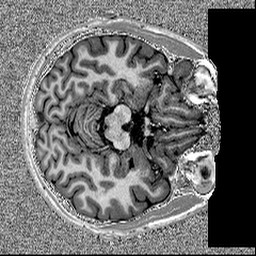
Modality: MP2RAGE
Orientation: axial
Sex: male